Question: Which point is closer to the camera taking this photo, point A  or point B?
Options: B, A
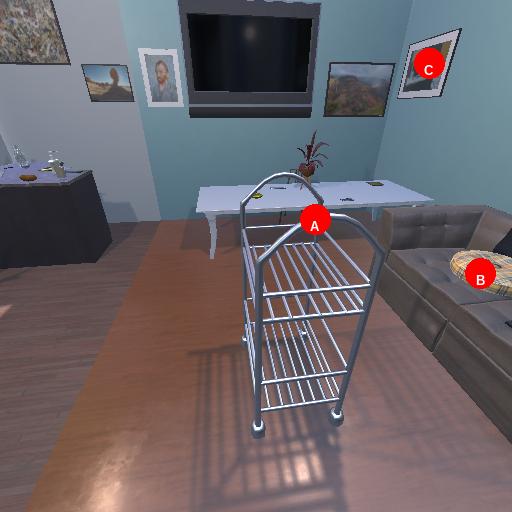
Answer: B